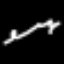
Label: squiggle